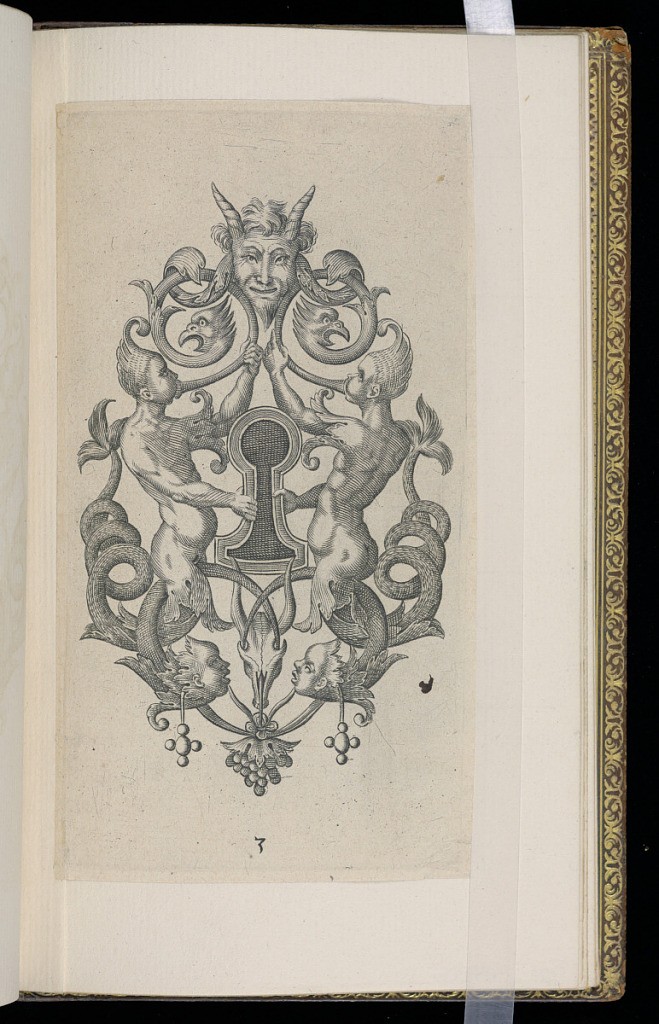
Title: Design for a Keyhole Escutcheon
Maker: Antoine Jacquard, French, active ca. 1616 – d. 1652
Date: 1615
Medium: Engraving on paper
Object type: Print
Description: Design for a keyhole escutcheon featuring grotesque motifs including male torsos blowing horns, with fish fin and foliate legs, mascarons (masks), birds, grapes, and scrolling leaves. The plate is numbered.